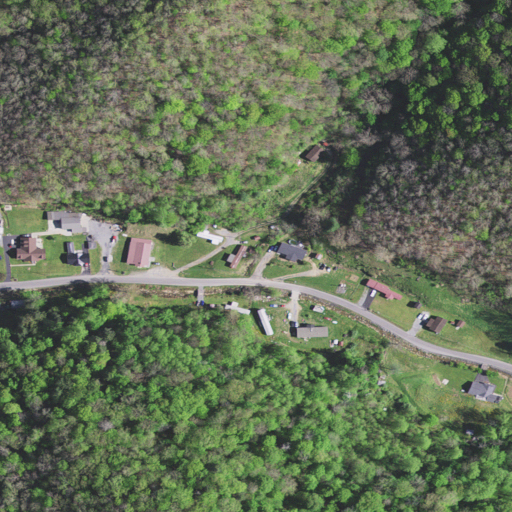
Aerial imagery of valley in Virginia named Tig Hollow containing deciduous forest, low intensity development, mixed forest, medium intensity development, grassland, evergreen forest, and open development